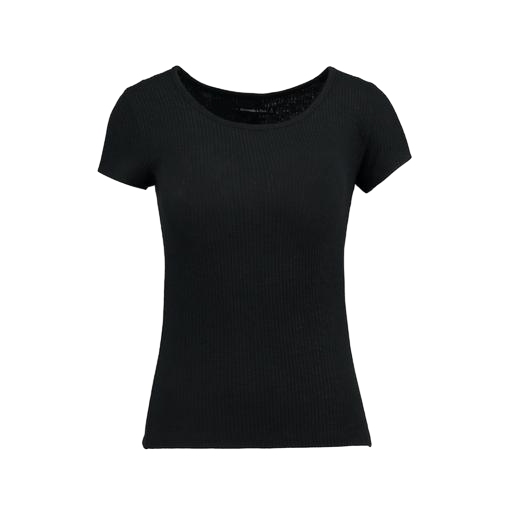
black ribbed t-shirt, black scoop-neck tee, black scoop neck t-shirt, white background